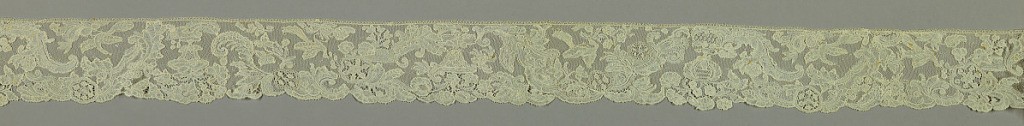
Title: Border
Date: early 18th century
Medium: linen Technique: bobbin lace, Brussels style
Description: Floral border showing alternating motifs of vases and birds.